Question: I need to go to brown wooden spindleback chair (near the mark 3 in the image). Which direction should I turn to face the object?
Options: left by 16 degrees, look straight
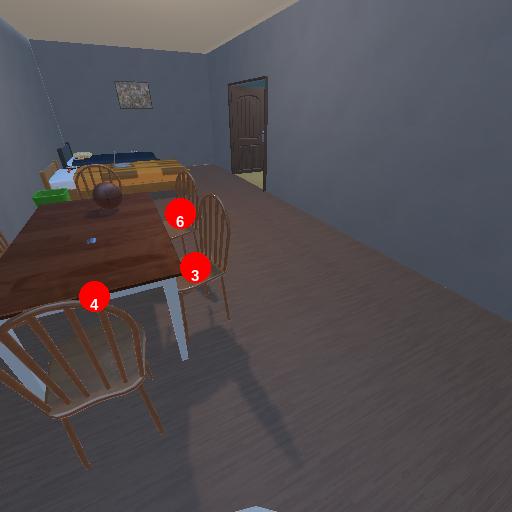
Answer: left by 16 degrees